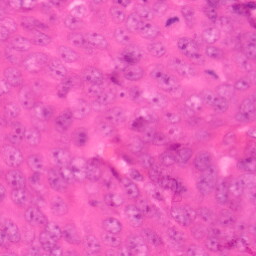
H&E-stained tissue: Colon